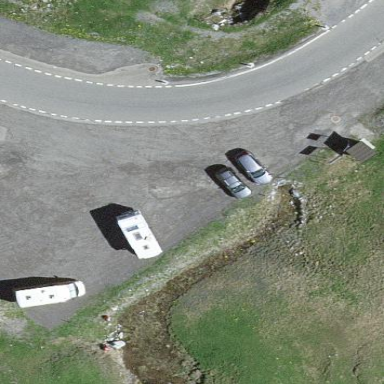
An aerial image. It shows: Parking area.